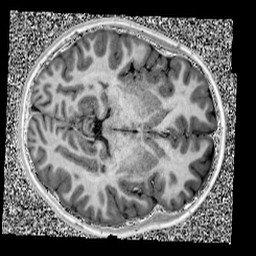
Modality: UNIT1
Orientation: axial
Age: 12
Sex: female
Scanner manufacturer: siemens
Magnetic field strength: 3 T
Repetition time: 4 s
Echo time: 0.00299 s